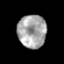
Tissue: prostate
Cell type: Epithelial cells
Senescence score: 0.3511
Nuclear area (px): 924
Mean DAPI intensity: 166.622